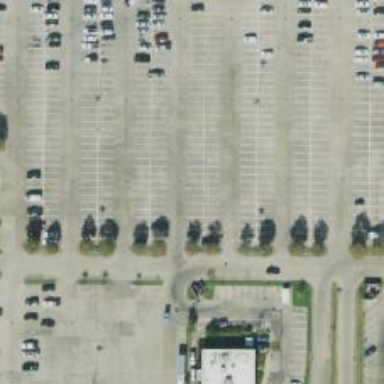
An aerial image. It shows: Parking space is available.